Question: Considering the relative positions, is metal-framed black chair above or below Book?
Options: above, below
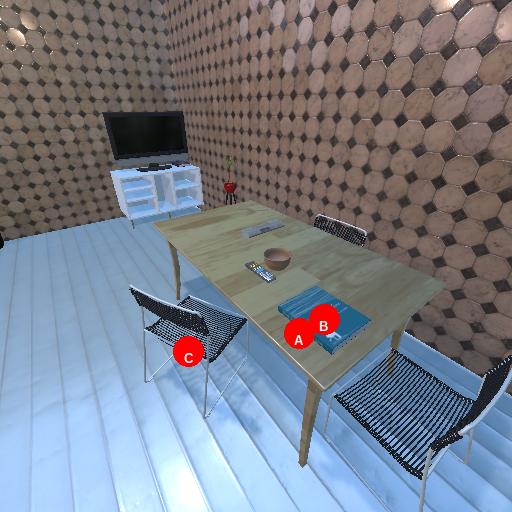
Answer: above